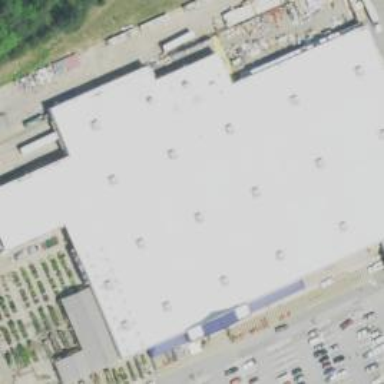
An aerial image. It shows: Retail building.